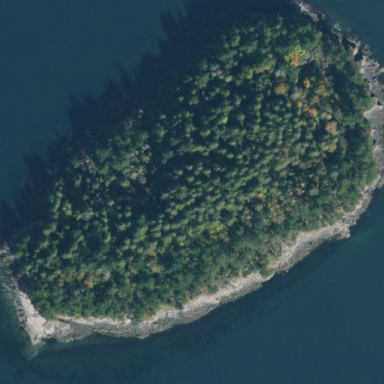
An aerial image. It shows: Island with natural coastline.